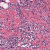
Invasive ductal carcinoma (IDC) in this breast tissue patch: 1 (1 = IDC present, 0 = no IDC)